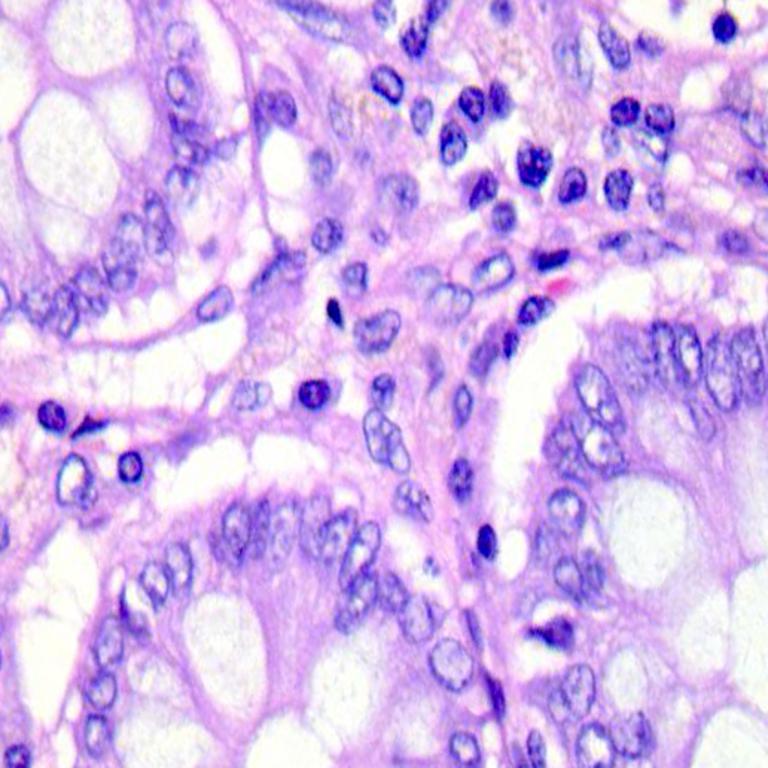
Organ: colon
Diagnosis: benign